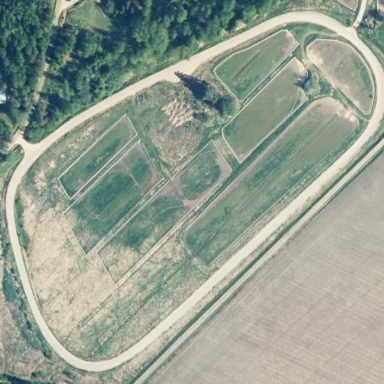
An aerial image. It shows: Track on leisure land used for horse racing.